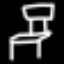
Label: chair